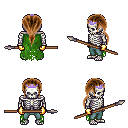
a pixel art fantasy rpg character, male body template, skeleton, green tattered cape, teal pants, brown ponytail hairstyle, purple tiara, gold gloves, spear, four views (front, back, left, right), 2x2 character sprite sheet, small pixel art, hard edges, no anti-aliasing